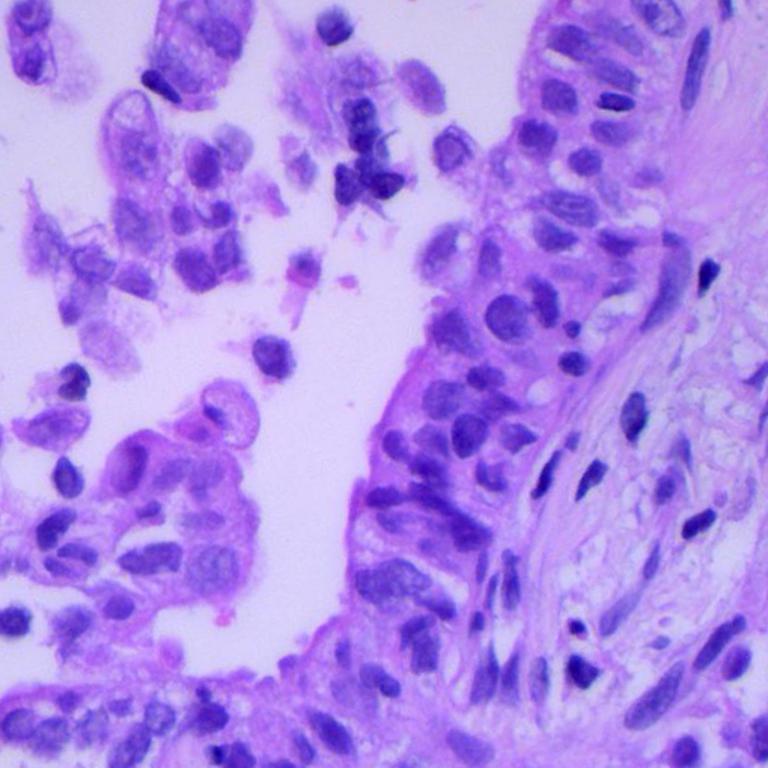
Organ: lung
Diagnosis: adenocarcinomas